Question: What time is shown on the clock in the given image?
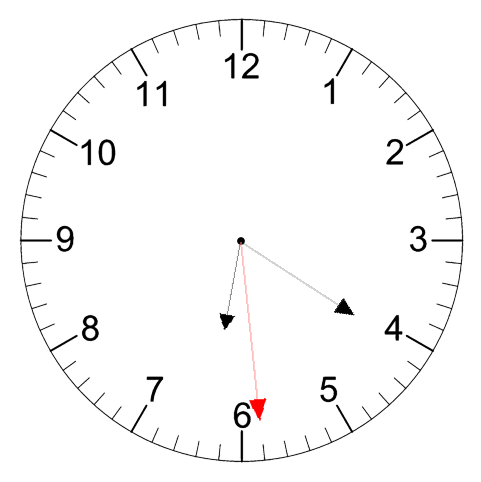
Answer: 06:20:29